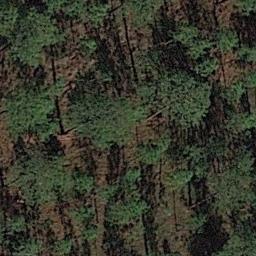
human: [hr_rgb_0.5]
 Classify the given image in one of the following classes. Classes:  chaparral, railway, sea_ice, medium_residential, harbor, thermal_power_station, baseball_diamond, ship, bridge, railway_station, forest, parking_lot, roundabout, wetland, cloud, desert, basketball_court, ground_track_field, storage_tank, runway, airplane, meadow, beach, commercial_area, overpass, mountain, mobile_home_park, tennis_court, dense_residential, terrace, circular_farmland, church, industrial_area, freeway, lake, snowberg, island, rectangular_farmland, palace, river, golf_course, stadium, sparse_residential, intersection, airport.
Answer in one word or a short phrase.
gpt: forest